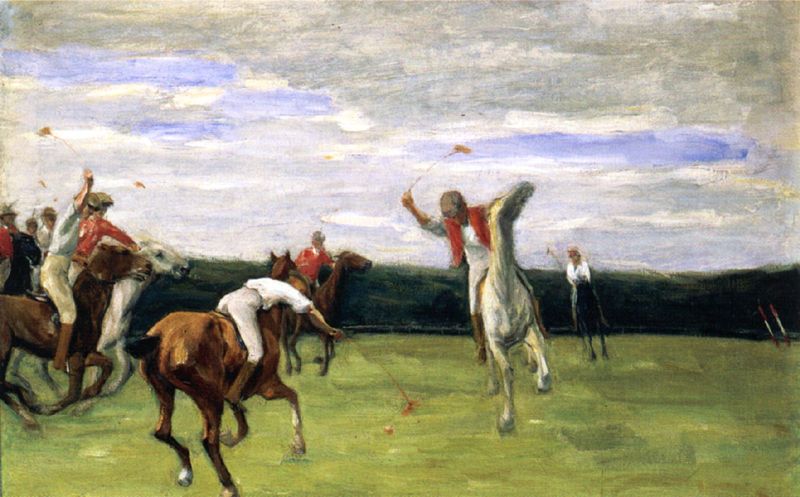
Titel: Polospieler im Jenischpark
Künstler: Max Liebermann
Schlagwörter: blau, gemälde, himmel, mann, weiß, wolken, grün, impressionismus, landschaft, bewegung, braun, männer, gras, rasen, rot, wiese, ball, malerei, mützen, bild, öl, feld, horizont, natur, pastos, england, wald, genre, pferd, pferde, reiter, deutschland, huf, hufe, spieler, moderne, farben, sport, spiel, schlag, dynamik, rennen, kugel, stiefel, ölmalerei, schimmel, schläger, gegner, galopp, dillis, mannschaft, reiterstiefel, polo, spielfeld, tunier, gegener, mannschaften, 20. jahrhundert, dill